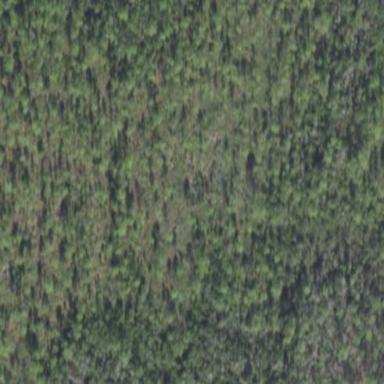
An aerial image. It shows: Woodland with needle-leaved trees.